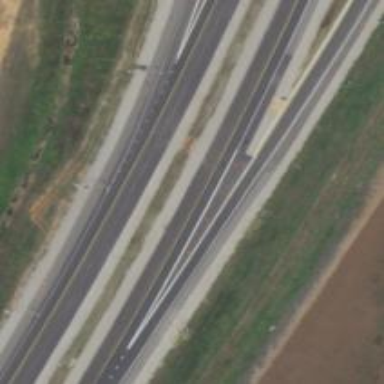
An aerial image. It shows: Asphalt motorway.